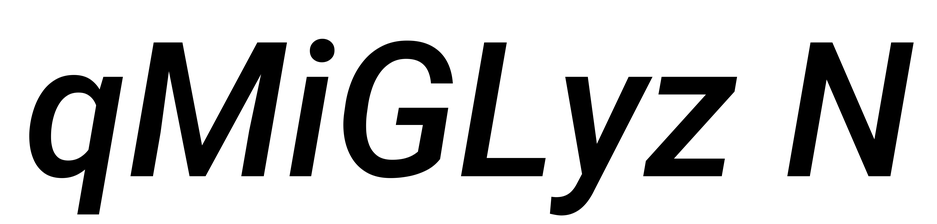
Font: Roboto-Italic_Medium_Italic